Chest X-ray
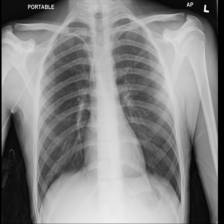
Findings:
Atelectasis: negative
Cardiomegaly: negative
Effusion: negative
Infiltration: negative
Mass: negative
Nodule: negative
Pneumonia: negative
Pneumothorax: negative
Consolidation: negative
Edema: negative
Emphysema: negative
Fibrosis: negative
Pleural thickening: negative
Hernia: negative